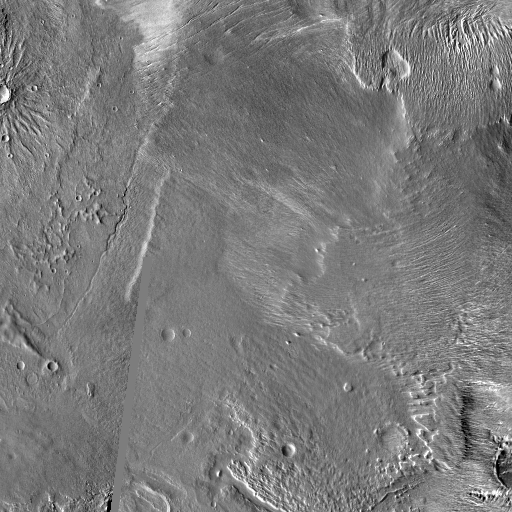
Crater classes present: Background, Other, Buried